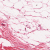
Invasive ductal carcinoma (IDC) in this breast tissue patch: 0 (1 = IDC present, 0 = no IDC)